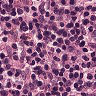
Metastatic tissue present: no